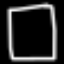
Label: square